高一 · 图论
在一个风雨交加的夜里, 从某水库闸门到防洪指挥部的电话线路发生了故障. 这是一条长 $10 \mathrm{~km}$的线路, 电线杆的间距为 $100 \mathrm{~m}$. 请你设计一个方案, 能够迅速查出故障所在.
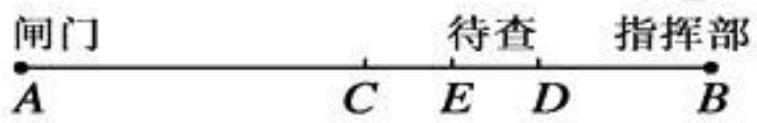
答案: 解：如图所示,

首先从 $\mathrm{AB}$ 线路的中点 $\mathrm{C}$ 开始检查,

当用随身带的话机向两端测试时，发现 $A C$ 段正常，判定故障在 BC;

再到 $\mathrm{BC}$ 段中点 D 检查, 这次发现 BD 段正常, 可见故障出在 CD 段;

再到 $\mathrm{CD}$ 段中点 $\mathrm{E}$ 来检查......每查一次，可以把待查的线路长度缩减一半.

要把故障可能发生的范围缩小到 $100 \mathrm{~m}$ 左右, 查 7 次就可以了.
解析: 这是二分法在实际问题中的应用.由精确度得到次数.